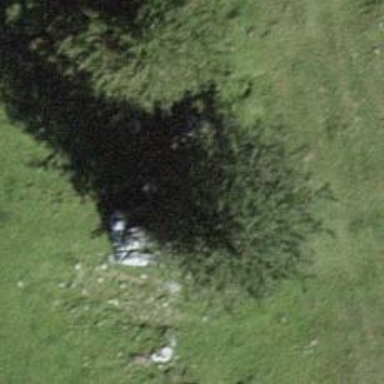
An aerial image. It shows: Evergreen tree with needle-leaved leaves.